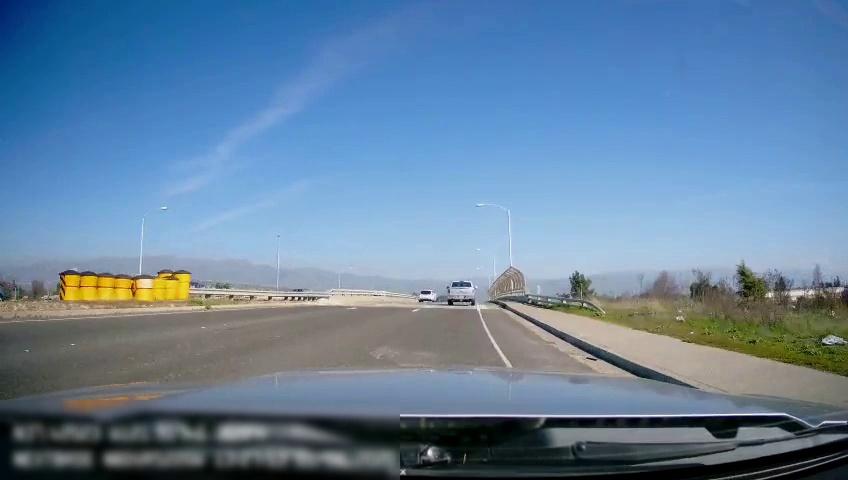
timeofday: Day
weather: Sunny
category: Drivable Space
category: Vehicles | SUV
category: Vehicles | Truck
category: Lanes | Current Lane
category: Lanes | Current Lane
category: Lanes | Opposite Lane
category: Lanes | Opposite Lane